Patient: sex F, age 62
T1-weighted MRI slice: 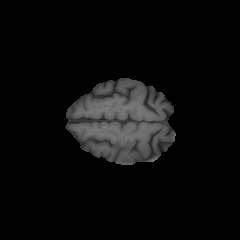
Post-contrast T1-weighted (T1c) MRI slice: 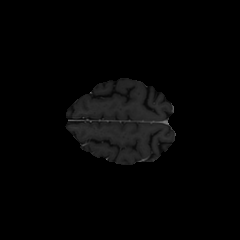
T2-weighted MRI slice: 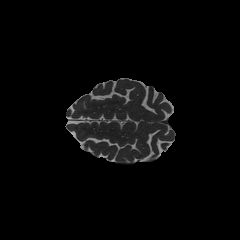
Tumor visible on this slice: no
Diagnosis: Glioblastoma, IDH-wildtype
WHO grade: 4